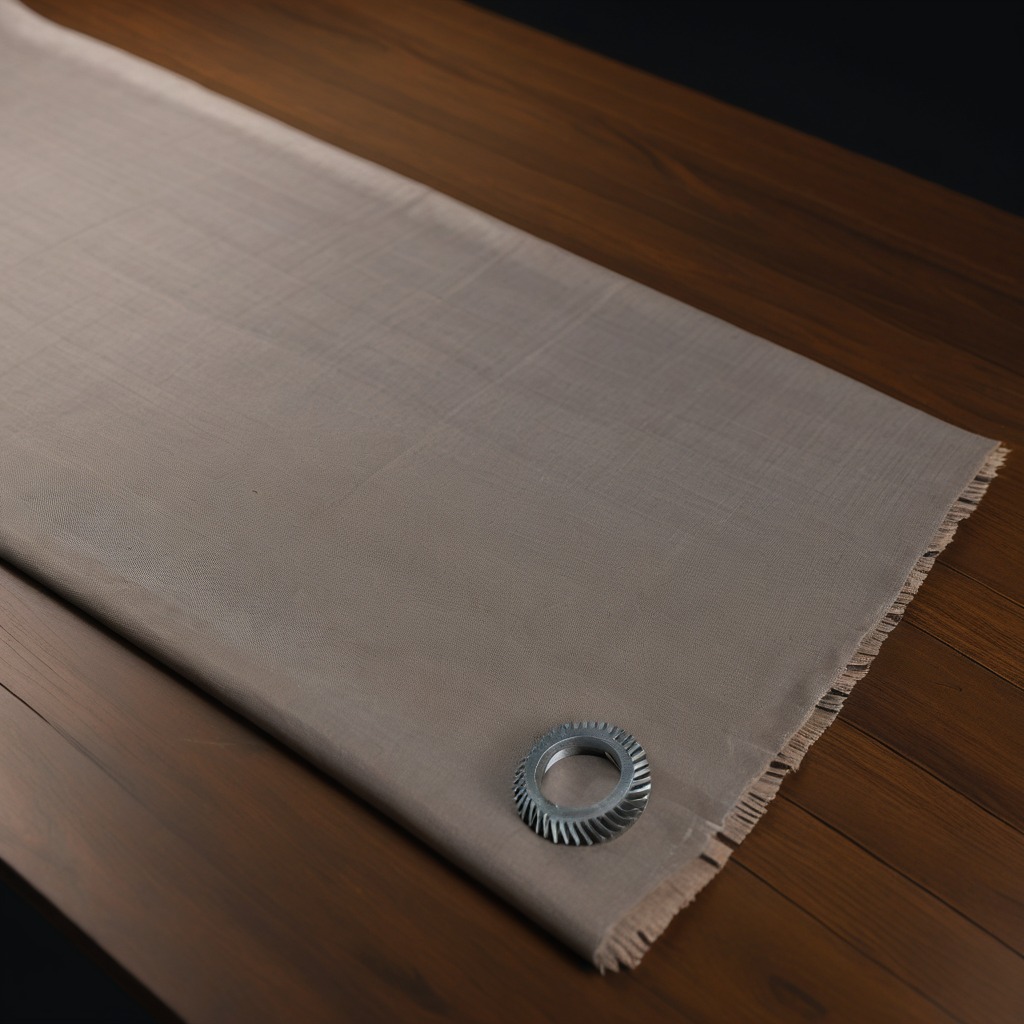
A steel gear with teeth lies on a wooden table inside a workshop at night.